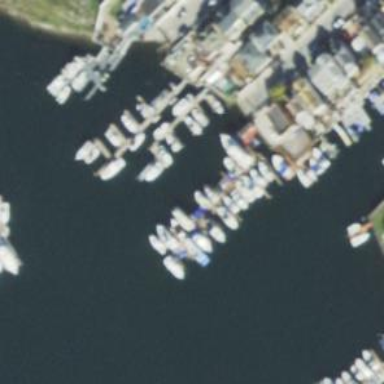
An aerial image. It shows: Man-made pier.